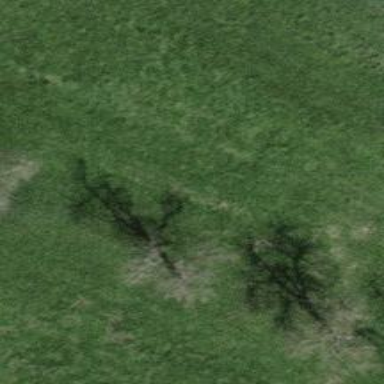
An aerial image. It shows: Single tag "natural: tree."